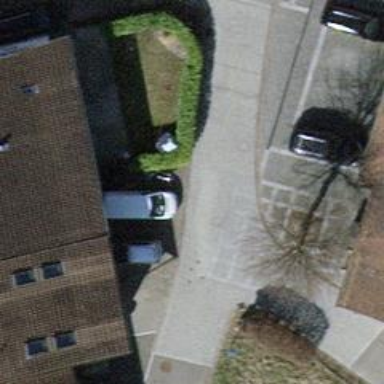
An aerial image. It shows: Residential road with sett surface.